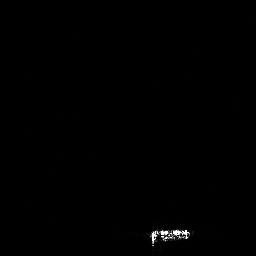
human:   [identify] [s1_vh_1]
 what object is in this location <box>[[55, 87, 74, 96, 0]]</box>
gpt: <ref>1 medium ship at the bottom</ref>